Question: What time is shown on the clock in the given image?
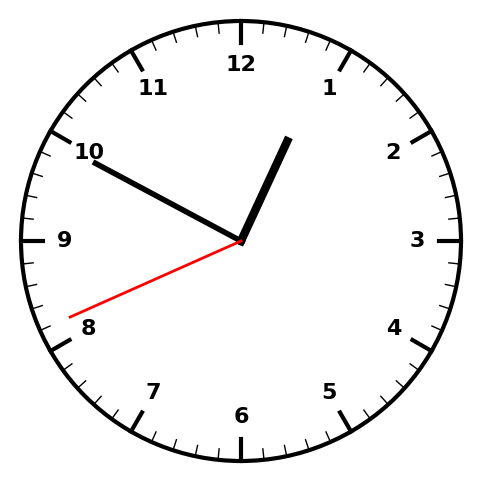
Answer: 12:49:41